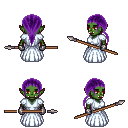
a pixel art fantasy rpg character, female body template, orc, green skin, underdress, white pants, purple ponytail hairstyle, metal gloves, spear, four views (front, back, left, right), 2x2 character sprite sheet, small pixel art, hard edges, no anti-aliasing